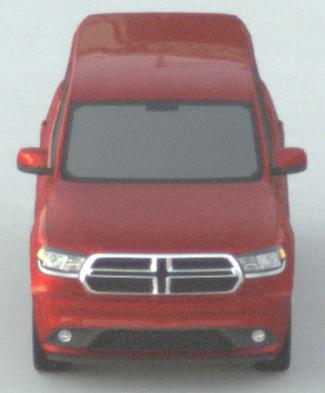
Make: Dodge
Model: Durango
Detailed model: Gen. 3
Model produced from: 2010
Doors: 5
Color: red
Road condition: dry road
Daytime: sunrise or sunset
Contrast: low contrast